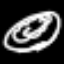
Label: donut